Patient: sex F, age 26
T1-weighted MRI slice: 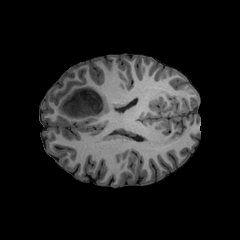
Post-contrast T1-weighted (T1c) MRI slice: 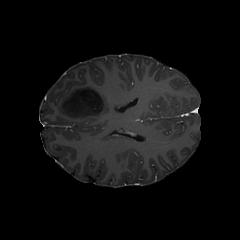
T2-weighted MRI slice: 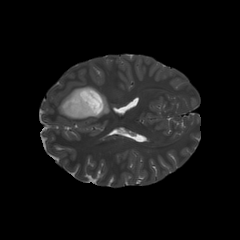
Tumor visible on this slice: yes
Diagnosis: Astrocytoma, IDH-mutant
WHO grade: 3